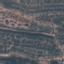
Land use / land cover: HerbaceousVegetation